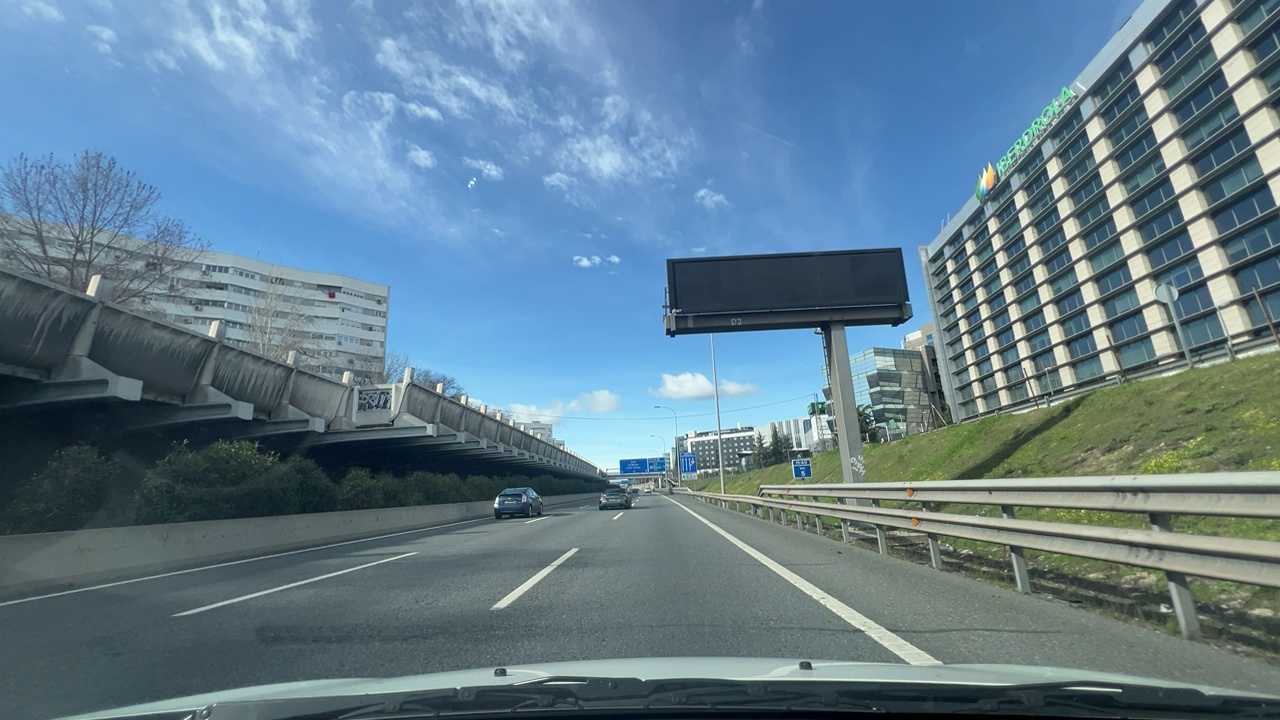
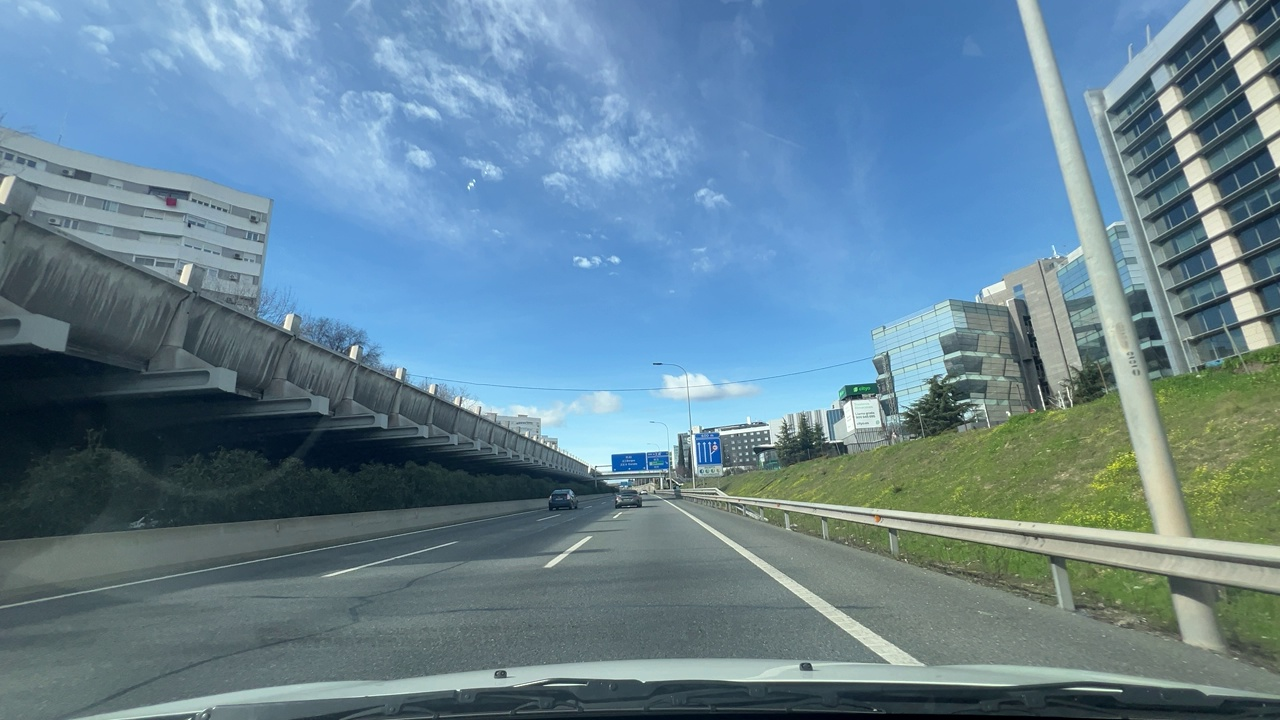
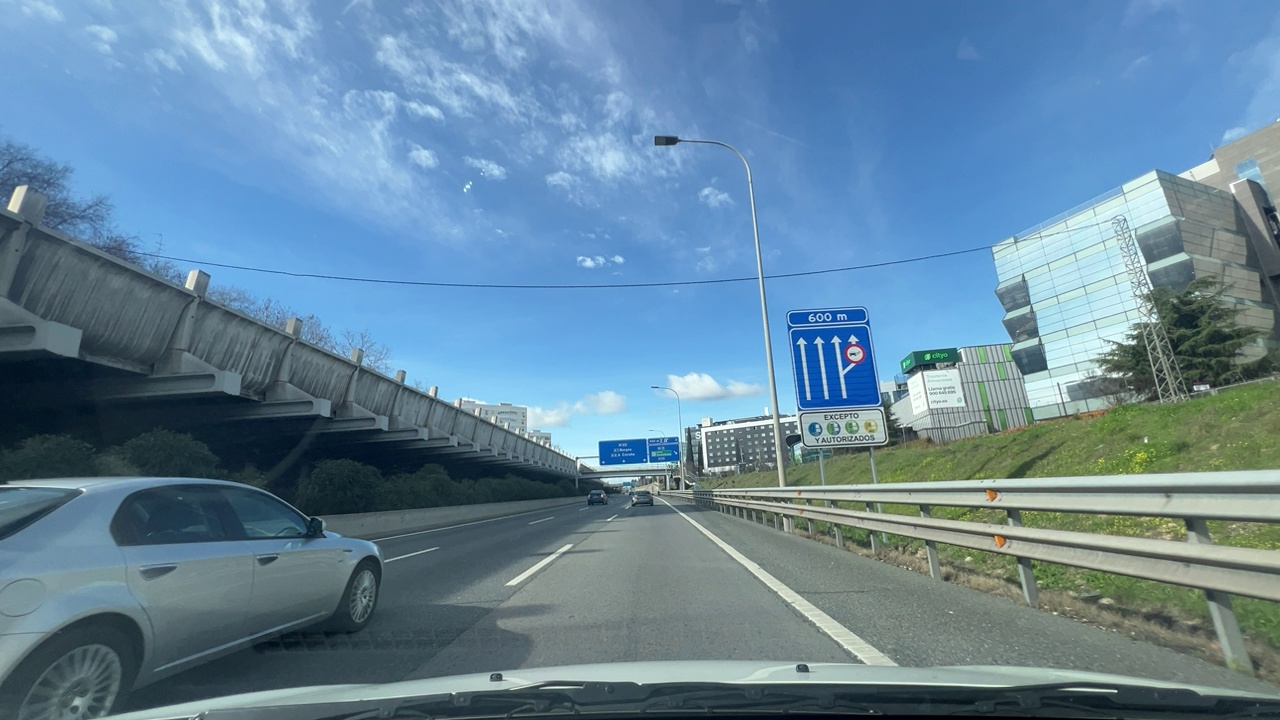
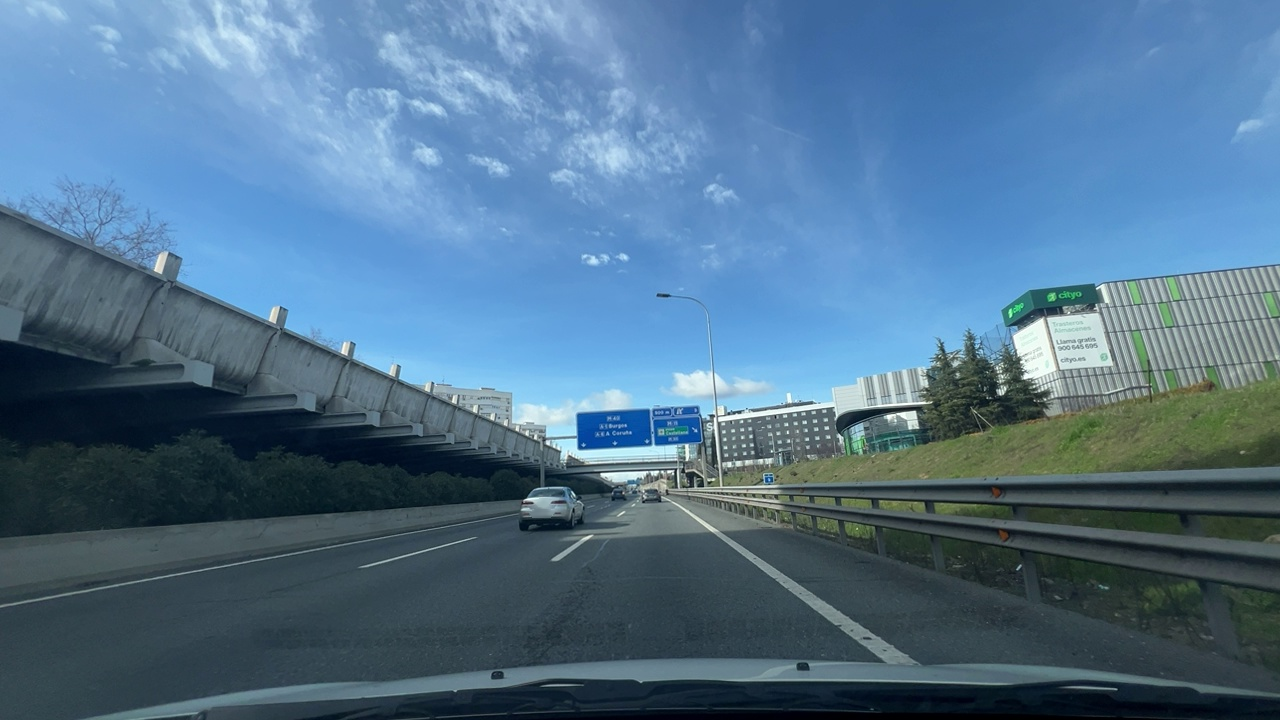
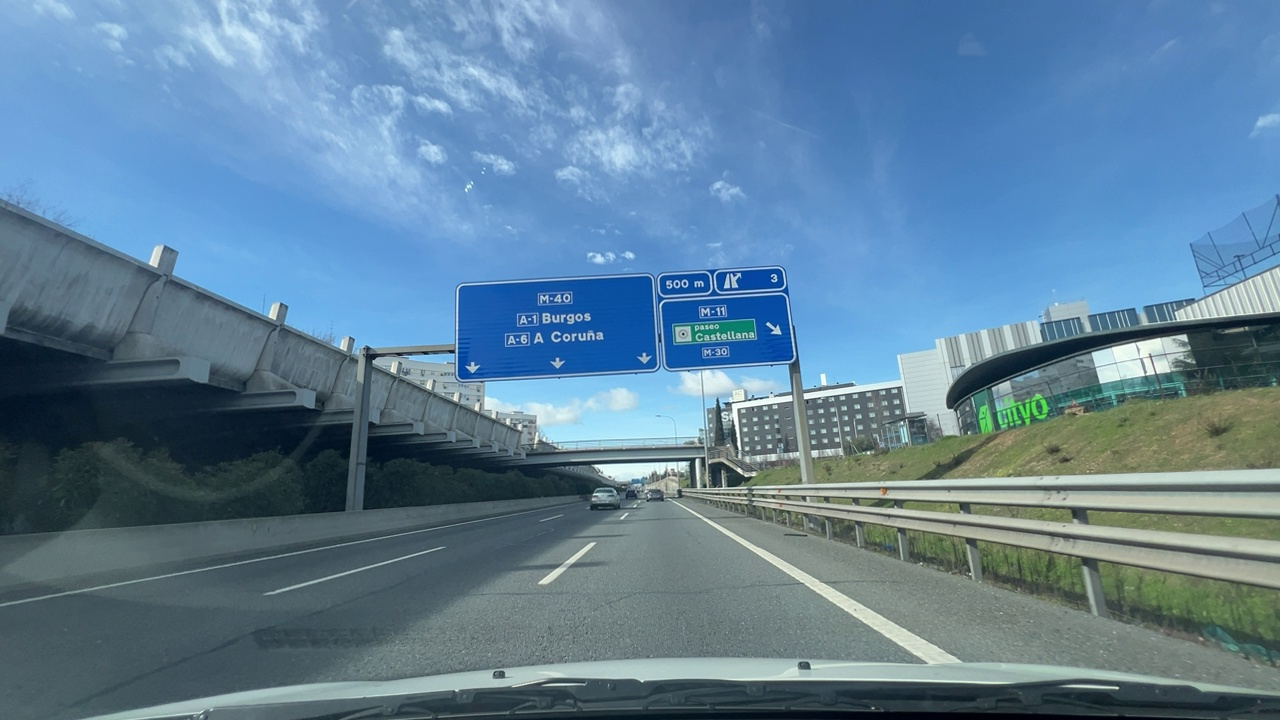
Situation: Cut in
Question: Is a vehicle from an adjacent lane moving into the ego lane?
Answer: Yes
Reasoning: A vehicle from the left lane is crossing the lane marking into the ego lane.

Situation: Cut in
Question: Has a vehicle merged into the ego lane directly ahead of the ego vehicle without any intermediate vehicle?
Answer: Yes
Reasoning: A vehicle has entered the ego lane directly ahead with no vehicle in between.

Situation: Cut in
Question: Is the ego vehicle currently inside a roundabout?
Answer: No
Reasoning: The ego vehicle is currently inside a multiple lane highway

Situation: Cut in
Question: Is the ego vehicle currently within an intersection?
Answer: No
Reasoning: The ego vehicle is currently inside a multiple lane highway

Situation: Cut in
Question: Is any vehicle partially overlapping the lane boundary markings of the ego lane?
Answer: Yes
Reasoning: A vehicle is positioned partially over the dashed line on the right side of the ego lane.